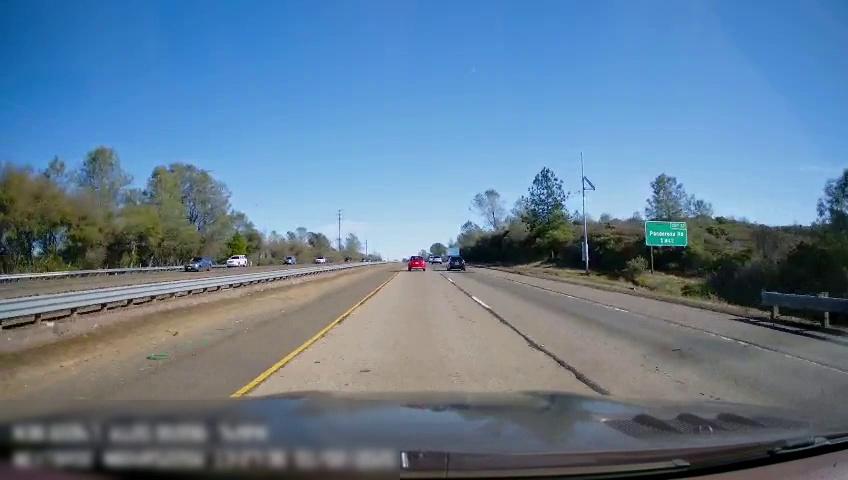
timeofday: Day
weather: Sunny
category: Drivable Space
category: Drivable Space
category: Vehicles | SUV
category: Vehicles | SUV
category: Vehicles | SUV
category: Vehicles | SUV
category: Vehicles | SUV
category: Vehicles | SUV
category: Vehicles | SUV
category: Lanes | Current Lane
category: Lanes | Current Lane
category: Lanes | Alternate Lane
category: Traffic | Signs
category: Traffic | Signs